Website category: jobs
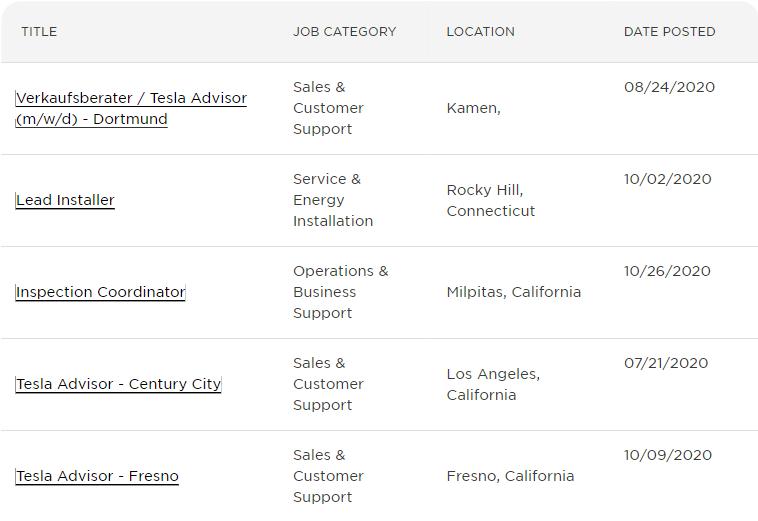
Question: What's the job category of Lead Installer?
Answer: Service & Energy Installation

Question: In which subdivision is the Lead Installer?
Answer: Service & Energy Installation

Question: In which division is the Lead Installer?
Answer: Service & Energy Installation

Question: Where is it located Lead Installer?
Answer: Service & Energy Installation

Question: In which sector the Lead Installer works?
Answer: Service & Energy Installation

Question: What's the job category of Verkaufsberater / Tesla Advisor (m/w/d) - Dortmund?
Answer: Sales & Customer Support

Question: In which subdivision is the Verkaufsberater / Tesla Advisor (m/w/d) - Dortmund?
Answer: Sales & Customer Support

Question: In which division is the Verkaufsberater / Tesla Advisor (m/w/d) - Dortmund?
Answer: Sales & Customer Support

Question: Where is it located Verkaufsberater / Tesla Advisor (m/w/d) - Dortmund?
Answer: Sales & Customer Support

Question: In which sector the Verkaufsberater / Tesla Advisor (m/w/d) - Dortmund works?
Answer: Sales & Customer Support

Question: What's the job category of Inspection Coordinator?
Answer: Operations & Business Support

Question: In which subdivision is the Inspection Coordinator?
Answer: Operations & Business Support

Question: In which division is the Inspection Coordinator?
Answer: Operations & Business Support

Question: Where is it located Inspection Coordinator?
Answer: Operations & Business Support

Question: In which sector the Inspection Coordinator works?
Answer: Operations & Business Support

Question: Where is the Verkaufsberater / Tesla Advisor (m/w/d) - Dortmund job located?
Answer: Kamen,

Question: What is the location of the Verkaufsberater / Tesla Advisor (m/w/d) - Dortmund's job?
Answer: Kamen,

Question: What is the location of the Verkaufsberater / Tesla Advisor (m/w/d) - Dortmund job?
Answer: Kamen,

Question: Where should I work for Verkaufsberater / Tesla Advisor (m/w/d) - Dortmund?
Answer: Kamen,

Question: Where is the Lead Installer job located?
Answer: Rocky Hill, Connecticut

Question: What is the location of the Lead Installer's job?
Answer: Rocky Hill, Connecticut

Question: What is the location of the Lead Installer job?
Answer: Rocky Hill, Connecticut

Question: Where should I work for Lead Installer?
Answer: Rocky Hill, Connecticut

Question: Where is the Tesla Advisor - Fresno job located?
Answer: Fresno, California

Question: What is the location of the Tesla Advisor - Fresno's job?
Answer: Fresno, California

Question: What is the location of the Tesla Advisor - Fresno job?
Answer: Fresno, California

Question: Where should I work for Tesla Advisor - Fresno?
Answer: Fresno, California

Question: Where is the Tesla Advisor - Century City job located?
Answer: Los Angeles, California

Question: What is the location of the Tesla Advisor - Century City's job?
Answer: Los Angeles, California

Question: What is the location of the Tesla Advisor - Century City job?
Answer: Los Angeles, California

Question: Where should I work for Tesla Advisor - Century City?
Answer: Los Angeles, California

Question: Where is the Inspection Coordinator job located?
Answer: Milpitas, California

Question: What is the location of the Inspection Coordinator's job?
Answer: Milpitas, California

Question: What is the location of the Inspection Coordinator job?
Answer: Milpitas, California

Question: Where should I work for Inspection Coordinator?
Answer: Milpitas, California

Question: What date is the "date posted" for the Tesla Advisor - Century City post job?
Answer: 07/21/2020

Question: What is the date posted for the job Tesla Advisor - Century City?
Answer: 07/21/2020

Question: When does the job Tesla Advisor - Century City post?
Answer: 07/21/2020

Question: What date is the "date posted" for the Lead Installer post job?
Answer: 10/02/2020

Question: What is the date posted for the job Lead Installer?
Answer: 10/02/2020

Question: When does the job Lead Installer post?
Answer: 10/02/2020

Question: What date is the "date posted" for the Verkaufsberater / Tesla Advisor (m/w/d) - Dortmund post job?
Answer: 08/24/2020

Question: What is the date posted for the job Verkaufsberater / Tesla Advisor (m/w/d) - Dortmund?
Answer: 08/24/2020

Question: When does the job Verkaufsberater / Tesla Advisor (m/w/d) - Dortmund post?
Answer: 08/24/2020

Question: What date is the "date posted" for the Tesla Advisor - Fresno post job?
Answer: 10/09/2020

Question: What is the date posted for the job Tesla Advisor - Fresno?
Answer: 10/09/2020

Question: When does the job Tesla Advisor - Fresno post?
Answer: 10/09/2020

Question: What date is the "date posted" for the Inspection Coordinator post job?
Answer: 10/26/2020

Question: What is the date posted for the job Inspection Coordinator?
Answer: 10/26/2020

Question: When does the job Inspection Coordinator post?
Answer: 10/26/2020

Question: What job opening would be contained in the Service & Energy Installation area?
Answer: Lead Installer

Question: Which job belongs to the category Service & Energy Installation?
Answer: Lead Installer

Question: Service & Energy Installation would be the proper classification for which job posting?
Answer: Lead Installer

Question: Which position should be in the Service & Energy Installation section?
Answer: Lead Installer

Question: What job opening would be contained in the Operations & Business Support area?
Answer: Inspection Coordinator

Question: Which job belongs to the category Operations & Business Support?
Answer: Inspection Coordinator

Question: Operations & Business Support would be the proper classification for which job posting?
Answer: Inspection Coordinator

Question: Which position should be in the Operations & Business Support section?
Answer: Inspection Coordinator

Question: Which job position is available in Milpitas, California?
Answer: Inspection Coordinator

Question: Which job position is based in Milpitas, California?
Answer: Inspection Coordinator

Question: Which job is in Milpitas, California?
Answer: Inspection Coordinator

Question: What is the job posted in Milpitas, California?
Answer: Inspection Coordinator

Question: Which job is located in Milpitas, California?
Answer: Inspection Coordinator

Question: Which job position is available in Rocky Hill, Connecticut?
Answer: Lead Installer